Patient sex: F
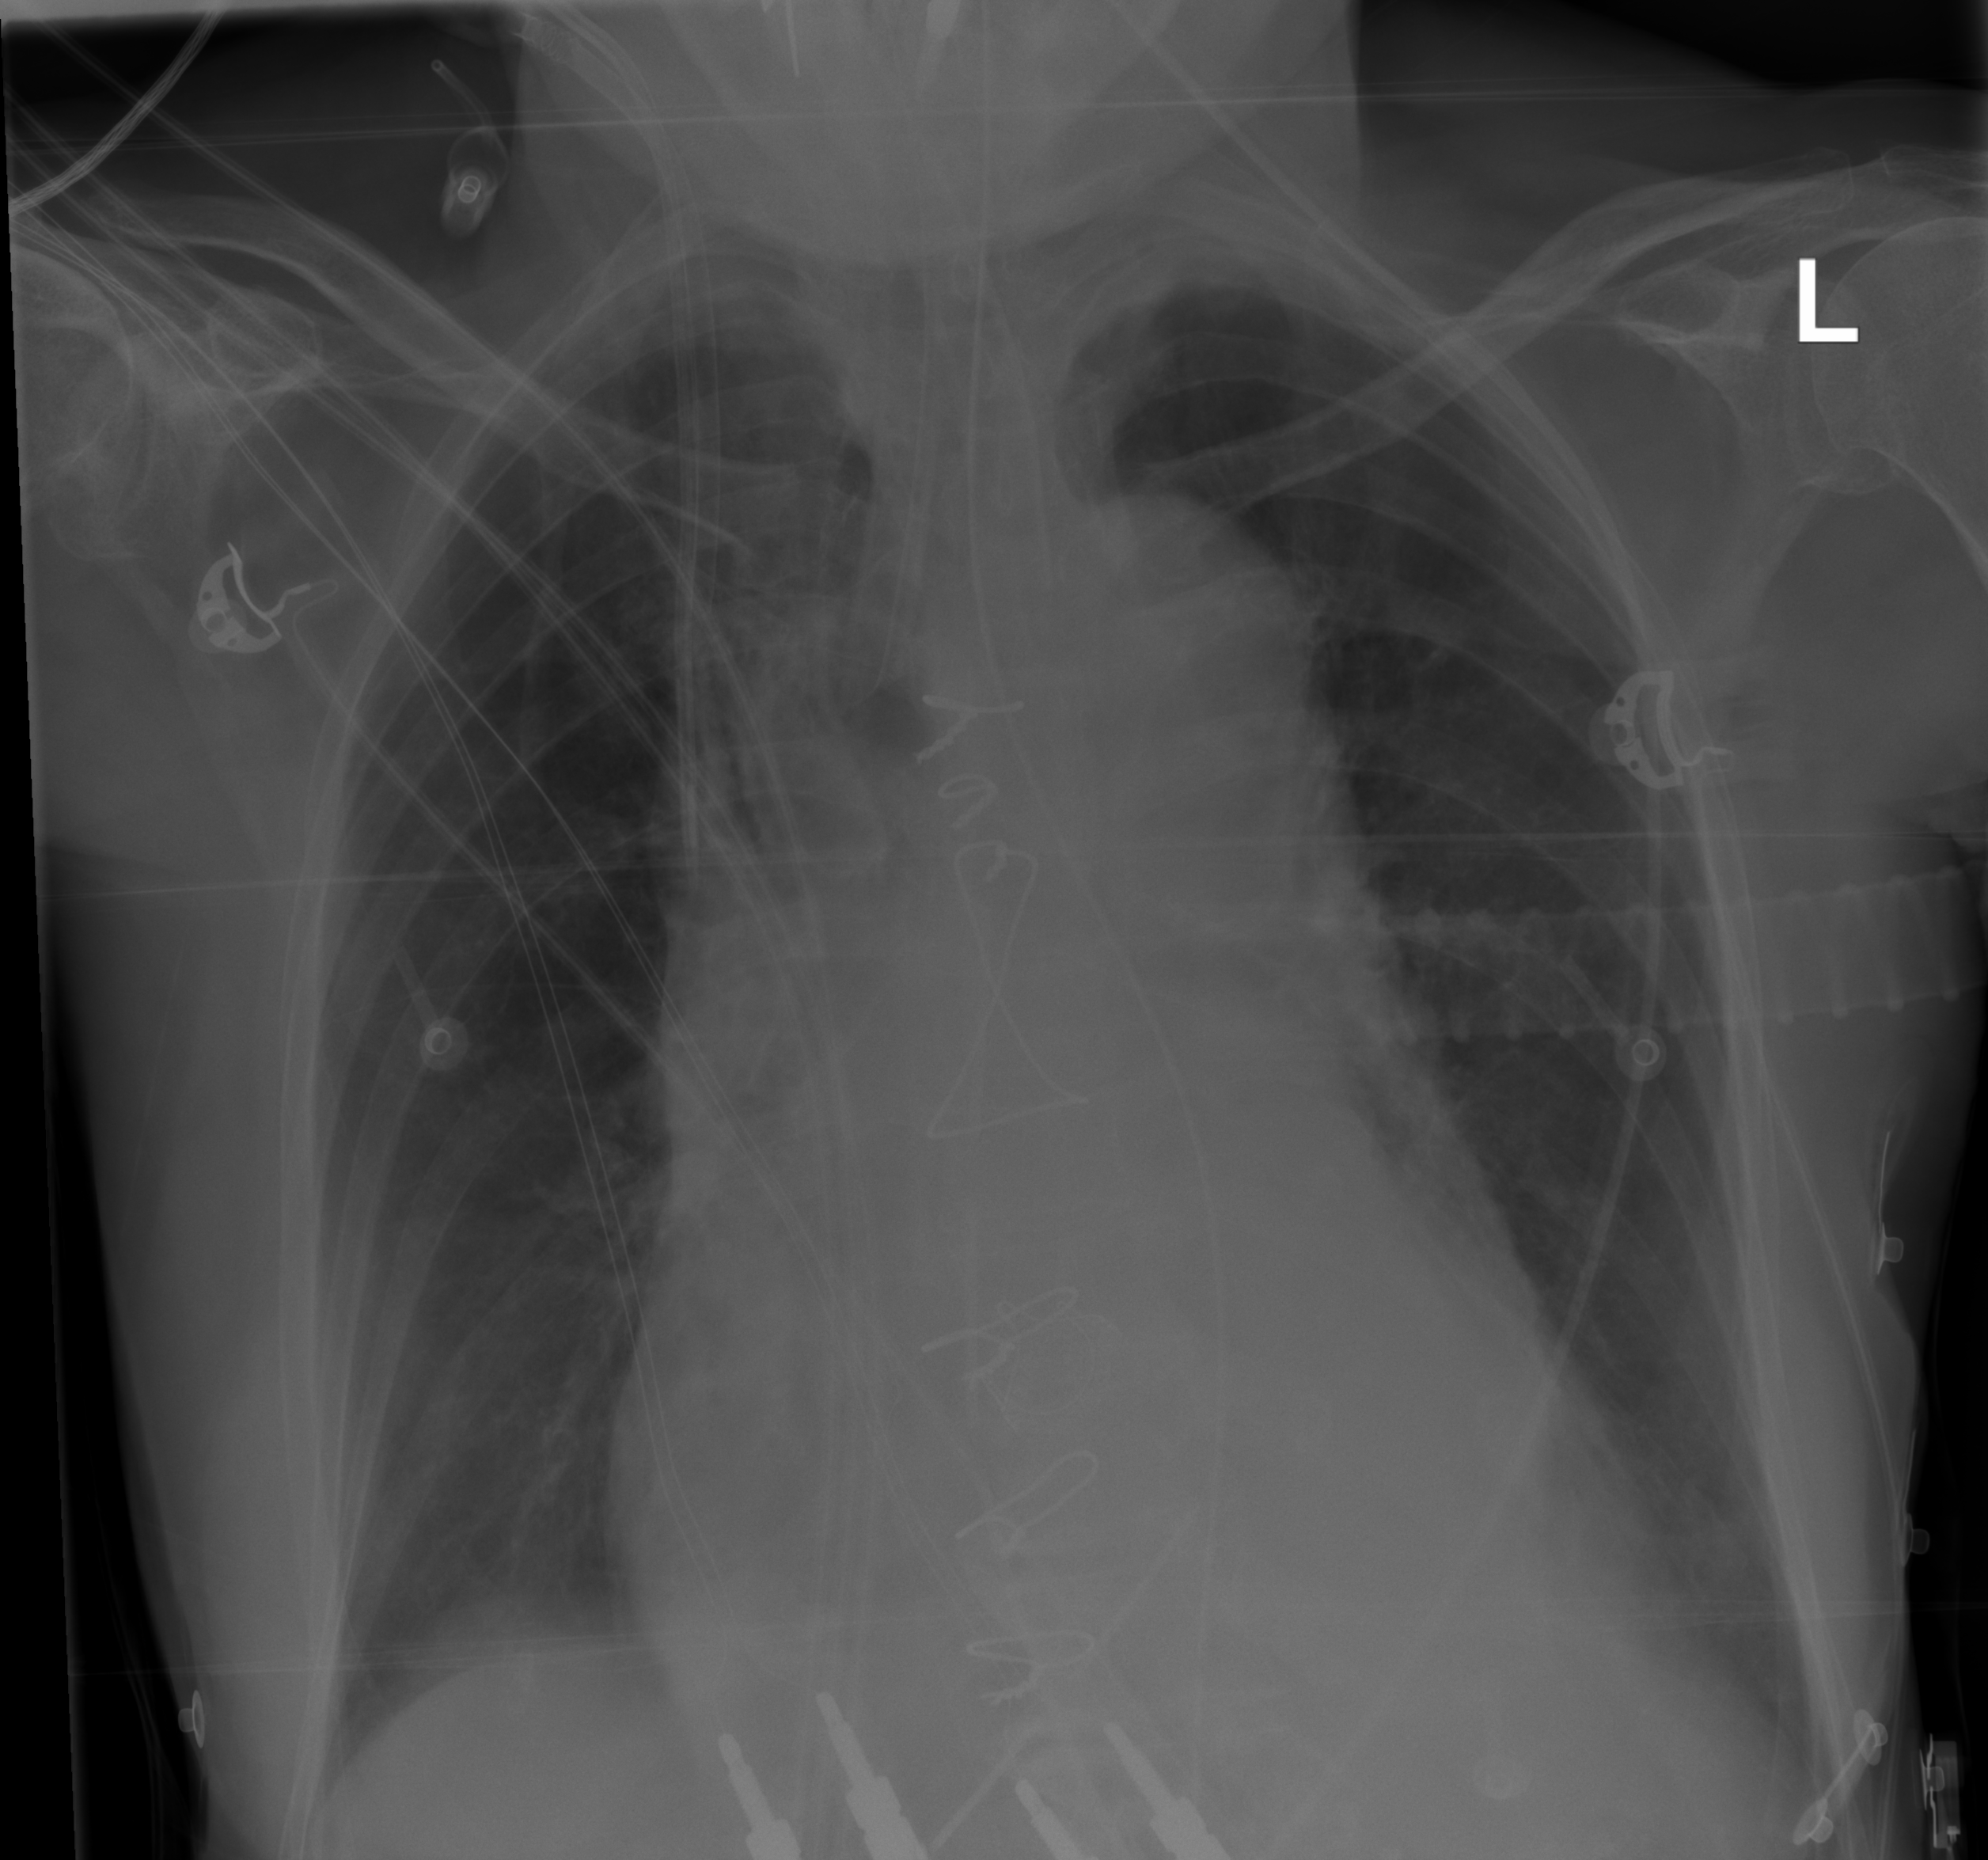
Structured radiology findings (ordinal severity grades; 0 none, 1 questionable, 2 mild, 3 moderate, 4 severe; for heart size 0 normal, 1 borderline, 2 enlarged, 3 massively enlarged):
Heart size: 2
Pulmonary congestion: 0
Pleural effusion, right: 0
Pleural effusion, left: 0
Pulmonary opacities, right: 0
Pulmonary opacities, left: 0
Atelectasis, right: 1
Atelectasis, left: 2